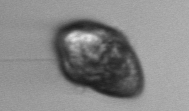
Label: Gyrodinium